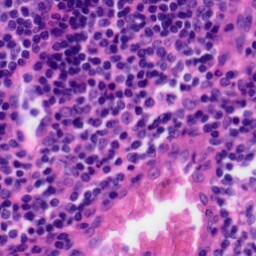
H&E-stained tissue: Tonsil